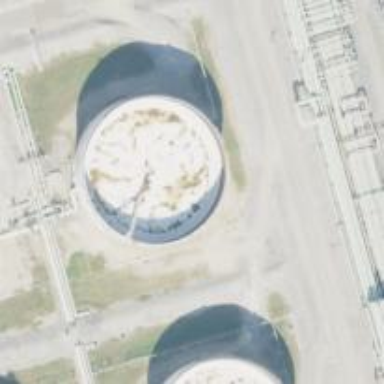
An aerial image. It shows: Storage tank which is man-made and housed in building.